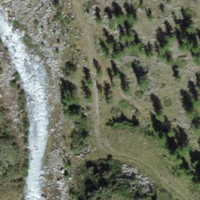
EUNIS habitat code: 31
Species observed at this site:
Aglais urticae